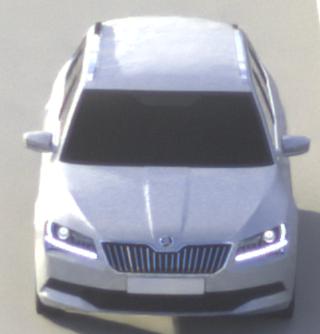
Make: Skoda
Model: Superb Combi 1.4 TSI
Detailed model: Superb (III) Combi
Model produced from: 2015/09
Model produced until: 2018/06
Doors: 5
Color: white
Road condition: dry road
Daytime: morning or afternoon
Contrast: medium contrast